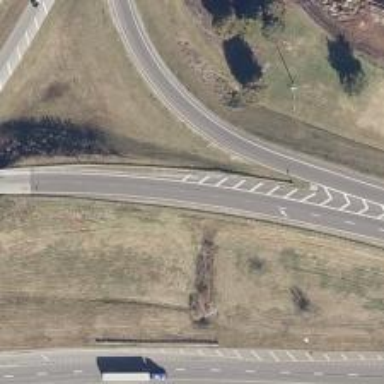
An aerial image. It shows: Expressway with dual carriageways made of asphalt at trunk level.